Question: When I use matplotlib to plot a pandas Series containing three float values with indices that are datetimes, I get a incorrect plot with a vertical line in the middle. It looks like this:

I've been struggling with this for hours. I'm finally able to reproduce it with these three data points in the following Python code:
'''
import pandas as pd
import matplotlib.pyplot as plt
data = """2013-04-16 08:50:00.080120 / 56.70999
2013-04-16 08:53:34.165183 / 56.59997
2013-04-16 08:59:09.676249 / 55.70001"""
fmt = "%Y-%m-%d %H:%M:%S.%f"
val = [float(a.split(' / ')[1]) for a in data.split('
')]
indx = [pd.datetime.strptime(a.split(' / ')[0], fmt) for a in data.split('
')]
s = pd.Series(val, index=indx)
s.plot()
plt.show()
'''
If I zoom in on the line I can see it's placed, seemingly, at the correct date (April 16), but at exactly midnight, instead of at the times specified by the data (and echoed by 'print'ing 's').
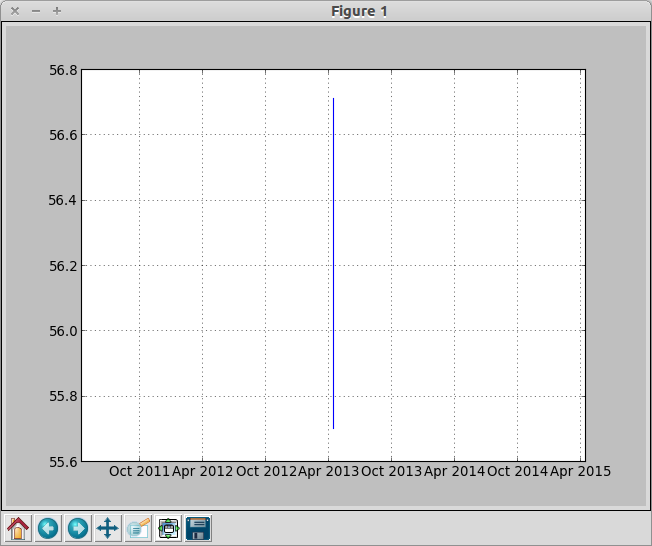
Answer: Which version of matplotlib and pandas are you using?
With pandas 'v0.10.1.dev-f73128e' and matplotlib 'v1.2.1' I get the correct figure whether I do the plot in Ipython in interactive mode or from a python script. (btw I use python 2.7)